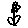
Label: flower